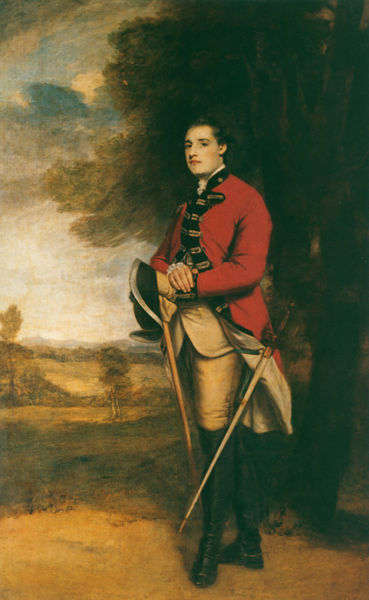
Titel: Sir Richard Worsley
Künstler: Sir Joshua Reynolds
Institution: Privatsammlung
Schlagwörter: baum, himmel, mann, landschaft, hintergrund, hut, park, rot, rock, jacke, bildnis, herr, stab, atelier, säbel, uniform, soldat, degen, offizier, stiefel, poträ